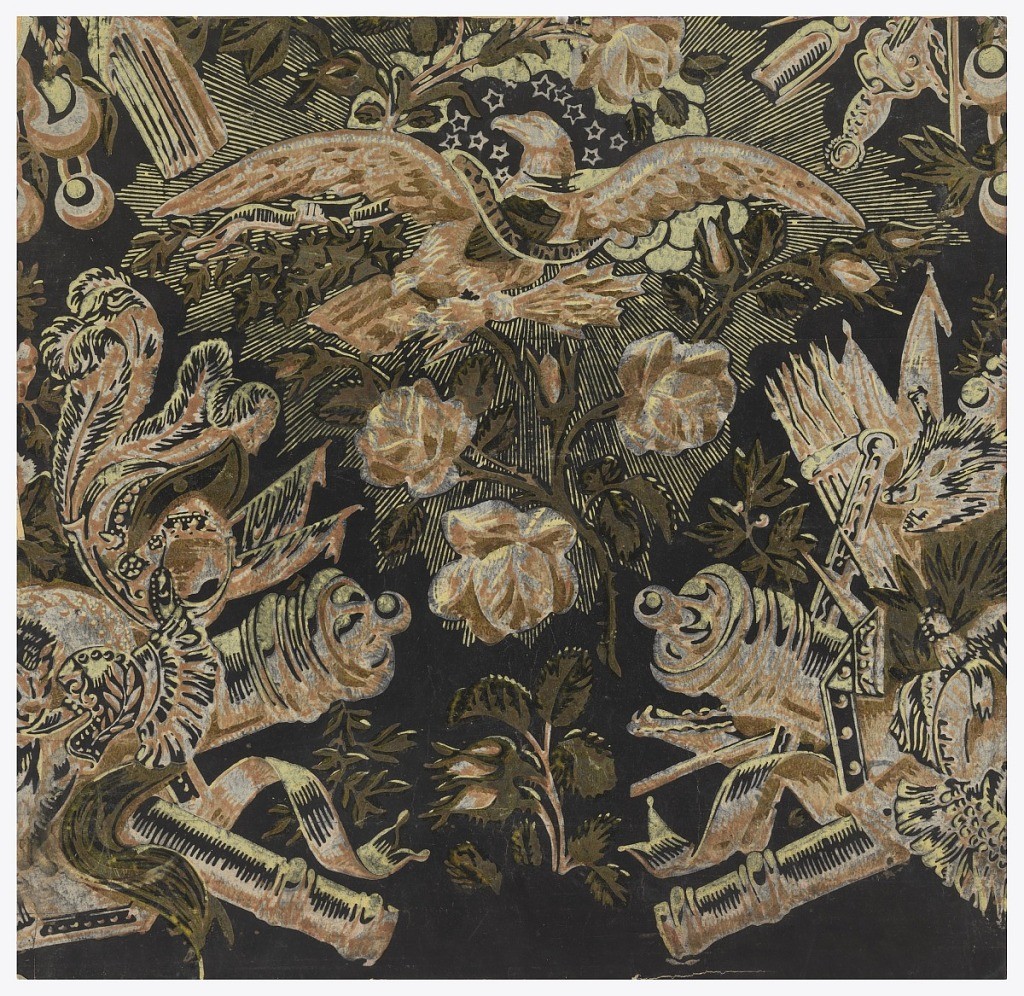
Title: Sidewall
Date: ca. 1780
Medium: Block printed on handmade paper
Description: Military motifs. Eagle, with wings spread, halo of twelve stars about head, grasping bundle of arrows. A banner is draped about the eagle's neck, with motto: "E Pluribus Unum". Beneath the eagle is a rose branch with many roses. Other emblems include cannons, feather plumes, military helmets, banners, flags. Printed in varnished green, red and yellow on a black ground.